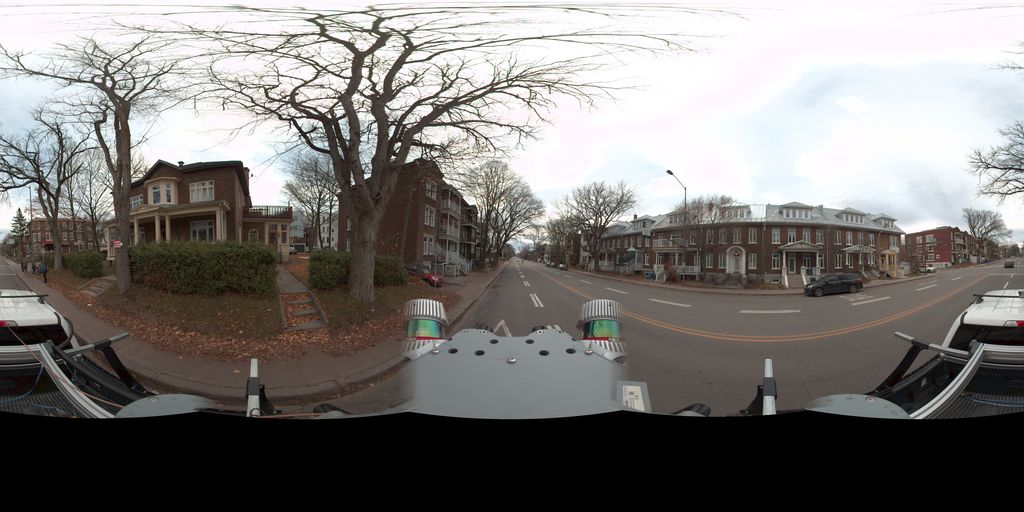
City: quebec_city